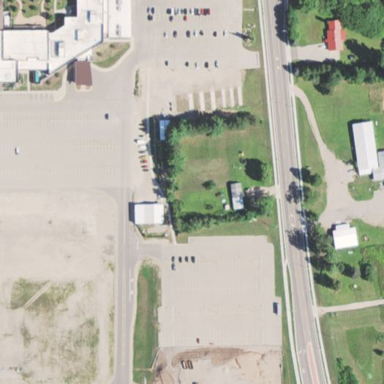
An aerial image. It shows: Parking area with surface.